Question: Here is my code.
'''
library(ggplot2)
library(reshape2)
t <- read.csv("tweetcount.csv")
t.melt <- melt(t, id=c("Day"))
t.melt$addon=((t.melt$value)/25)+0.5
p = ggplot(data=t.melt, aes(x=Day, y=addon, group=variable))
p + geom_area(aes(color=variable, fill=variable)) + coord_polar(theta = "x")
'''
Here is the t data,
'''
Day Monday Tuesday Wednesday Thursday Friday Saturday Sunday
1 06:00 3 1 5 2 3 3 5
2 07:00 5 1 2 2 1 7 21
3 08:00 9 6 3 2 9 14 34
4 09:00 7 8 8 1 1 1 26
5 10:00 2 1 10 9 3 13 16
6 11:00 6 6 8 4 1 31 35
7 12:00 3 5 10 2 7 21 5
8 13:00 10 10 10 2 7 12 28
9 14:00 5 6 4 10 10 22 34
10 15:00 9 1 5 5 5 26 45
11 16:00 5 2 1 8 1 20 33
12 17:00 2 2 8 5 3 13 25
13 18:00 9 5 10 10 9 13 26
14 19:00 2 3 4 6 5 7 27
15 20:00 5 7 9 7 4 18 10
16 21:00 7 3 8 2 5 3 3
17 22:00 4 10 7 4 10 17 35
18 23:00 5 7 8 5 5 3 15
19 00:00 4 3 3 8 10 15 9
20 01:00 3 8 1 9 5 8 7
21 02:00 3 6 6 6 7 32 26
22 03:00 3 8 4 6 2 0 7
23 04:00 3 4 1 4 2 0 0
24 05:00 2 0 1 0 0 1 0
'''
When I try to plot it, it comes out as this,

Is there a way to get rid of the discontinuity/cutoff in the plot? (i.e. I want 23:00 to connect with 00:00)
Thanks!
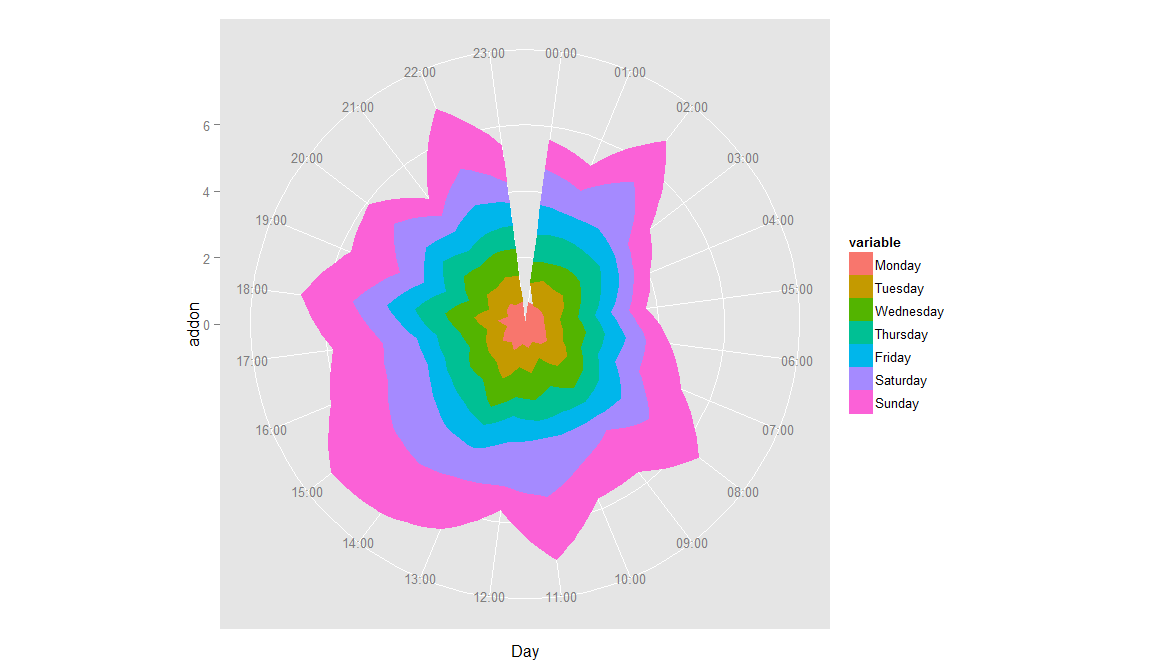
Answer: I'd replicate your '"23:00"' line as dummy data with no label ('" "'). Then use 'expand = c(0, 0)' on the axis.
'''
t.melt$Day <- as.character(t.melt$Day)
t.melt.dummy <- subset(t.melt, Day == "23:00")
t.melt.dummy$Day <- " "
t.melt <- rbind(t.melt, t.melt.dummy)
t.melt$Day <- factor(t.melt$Day)
p = ggplot(data=t.melt, aes(x=Day, y=addon, group=variable))
p + geom_area(aes(color=variable, fill=variable)) +
scale_x_discrete(expand = c(0, 0)) +
coord_polar(theta = "x")
'''